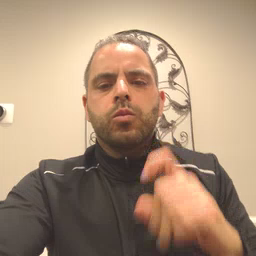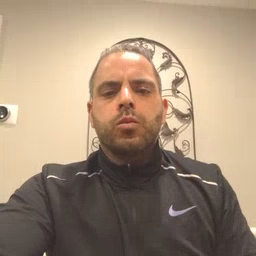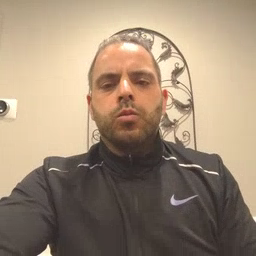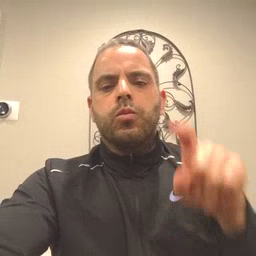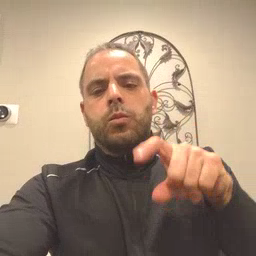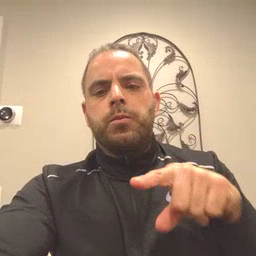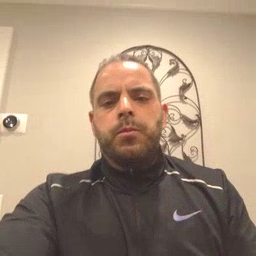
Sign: time